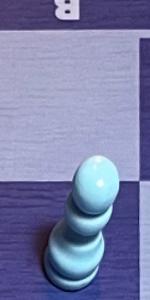
Label: Pawn_White